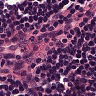
Metastatic tissue present: no